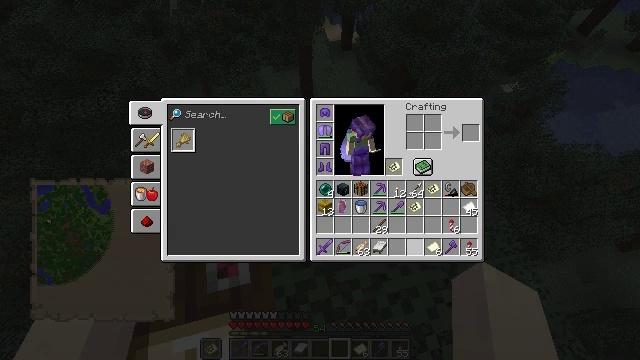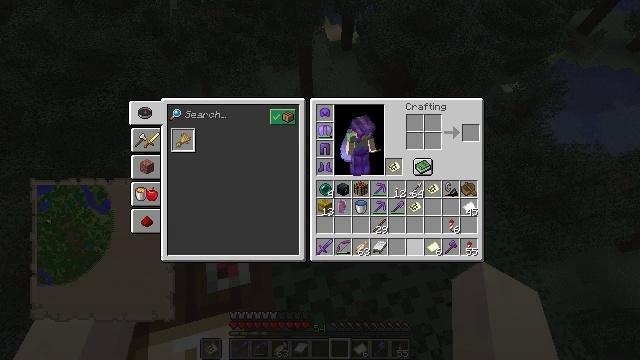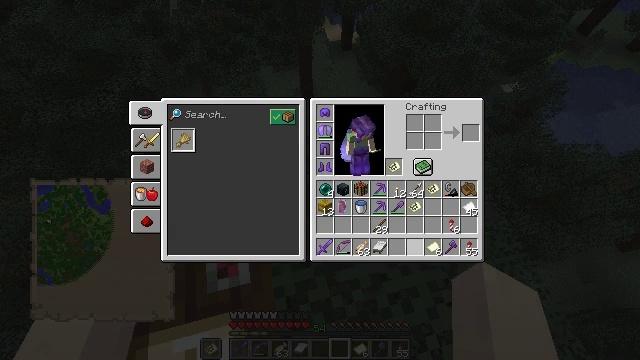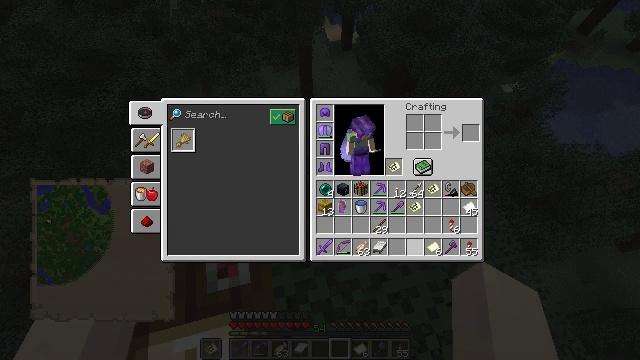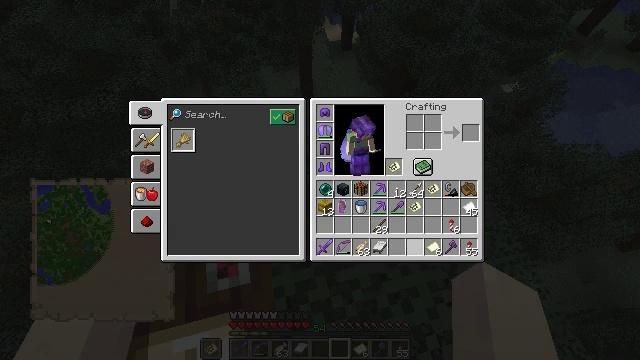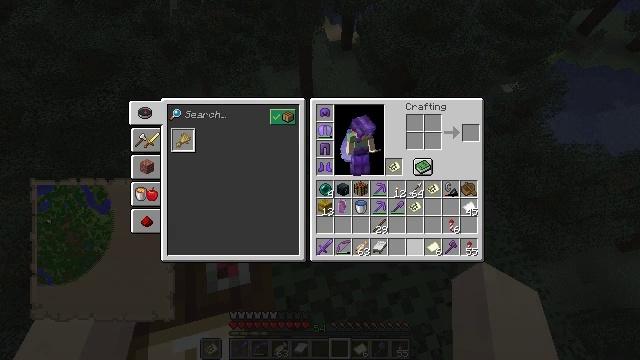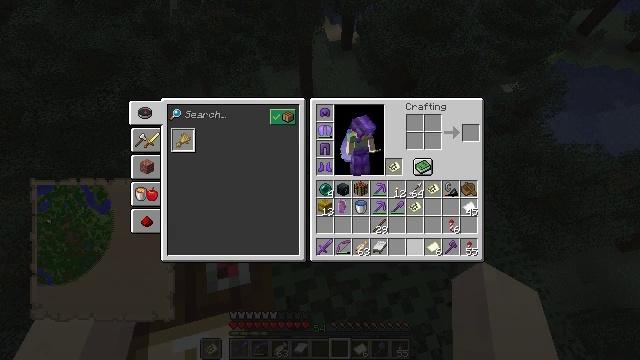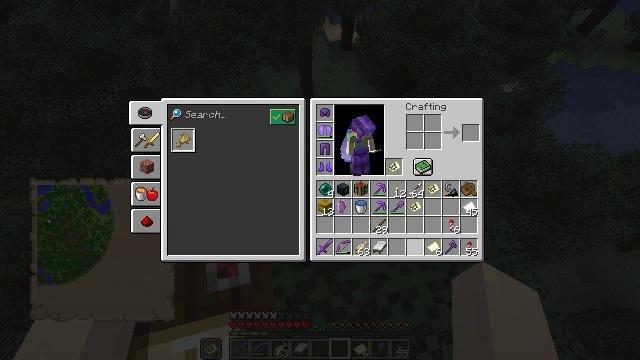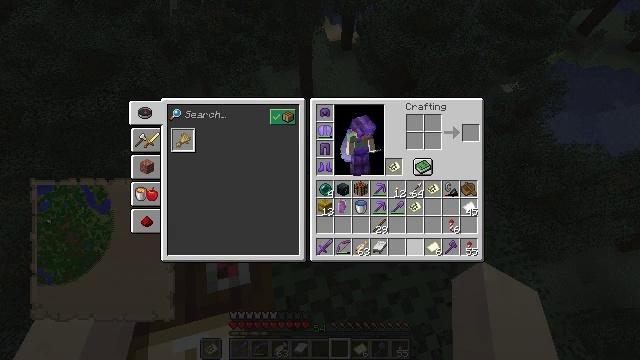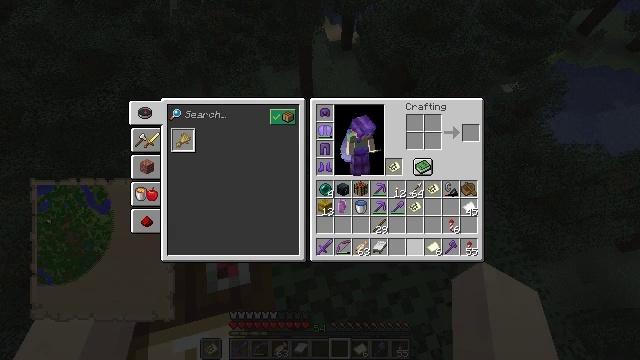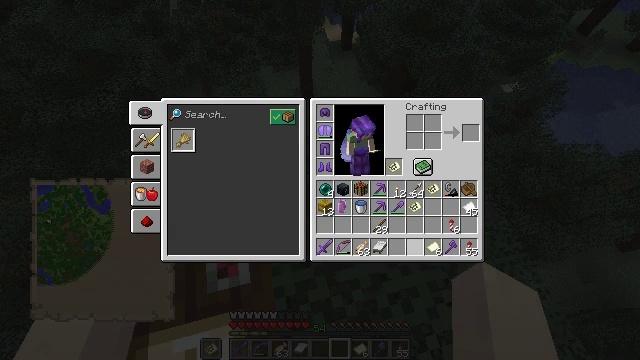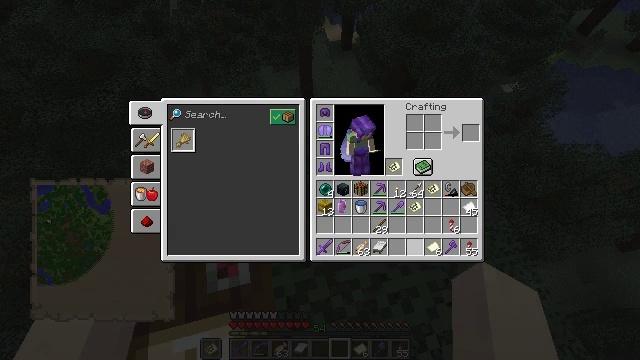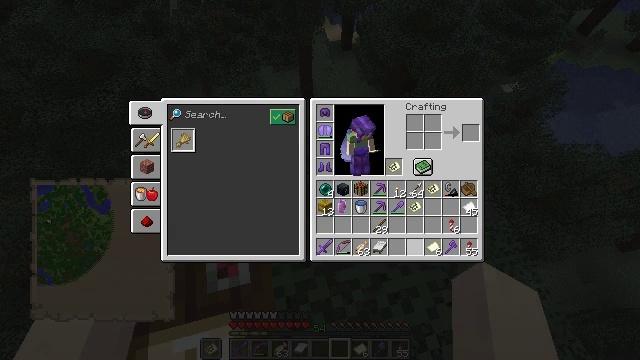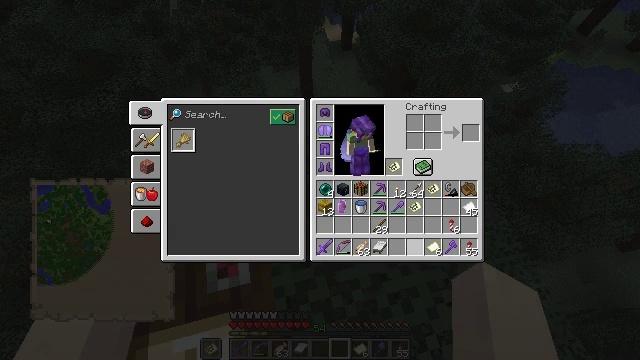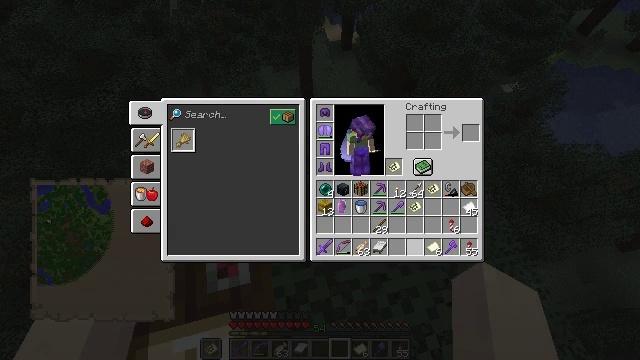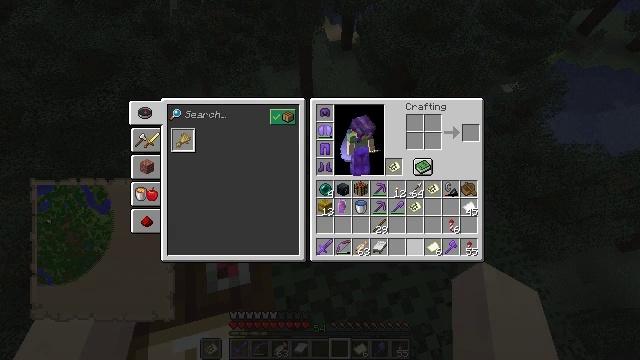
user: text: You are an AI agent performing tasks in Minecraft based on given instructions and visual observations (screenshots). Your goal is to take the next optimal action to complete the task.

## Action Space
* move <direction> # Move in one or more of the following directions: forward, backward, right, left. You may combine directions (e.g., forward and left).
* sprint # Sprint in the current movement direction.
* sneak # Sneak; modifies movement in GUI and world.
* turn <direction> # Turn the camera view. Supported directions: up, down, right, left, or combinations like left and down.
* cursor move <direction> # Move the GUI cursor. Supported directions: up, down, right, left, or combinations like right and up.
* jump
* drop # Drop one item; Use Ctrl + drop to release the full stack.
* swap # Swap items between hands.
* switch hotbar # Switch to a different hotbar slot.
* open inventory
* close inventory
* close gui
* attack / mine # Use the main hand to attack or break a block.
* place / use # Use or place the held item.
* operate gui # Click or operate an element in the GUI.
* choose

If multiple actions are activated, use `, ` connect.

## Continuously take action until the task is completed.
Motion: motion action
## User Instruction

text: Mine the cartography table.
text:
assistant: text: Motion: no_op
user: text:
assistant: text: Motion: no_op
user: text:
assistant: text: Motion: no_op
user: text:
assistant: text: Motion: no_op
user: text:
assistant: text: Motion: no_op
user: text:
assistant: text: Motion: no_op
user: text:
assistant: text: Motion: no_op
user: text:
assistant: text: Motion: no_op
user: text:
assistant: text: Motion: no_op
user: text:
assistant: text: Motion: no_op
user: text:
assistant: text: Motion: no_op
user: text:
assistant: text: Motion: no_op
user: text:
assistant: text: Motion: no_op
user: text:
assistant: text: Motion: no_op
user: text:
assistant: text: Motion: no_op
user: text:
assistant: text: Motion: no_op
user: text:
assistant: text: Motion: no_op
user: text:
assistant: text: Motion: no_op
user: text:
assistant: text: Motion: no_op
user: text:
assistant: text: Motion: no_op
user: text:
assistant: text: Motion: no_op
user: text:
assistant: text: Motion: no_op
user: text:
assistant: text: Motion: no_op
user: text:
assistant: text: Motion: no_op
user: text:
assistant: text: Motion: no_op
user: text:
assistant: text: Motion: no_op
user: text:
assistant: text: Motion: no_op
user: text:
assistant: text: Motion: no_op
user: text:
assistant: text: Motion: no_op
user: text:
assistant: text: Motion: no_op